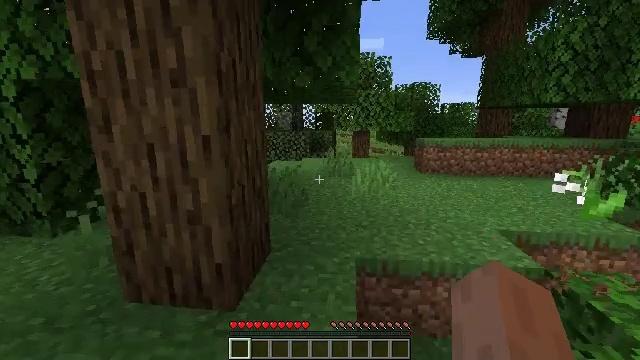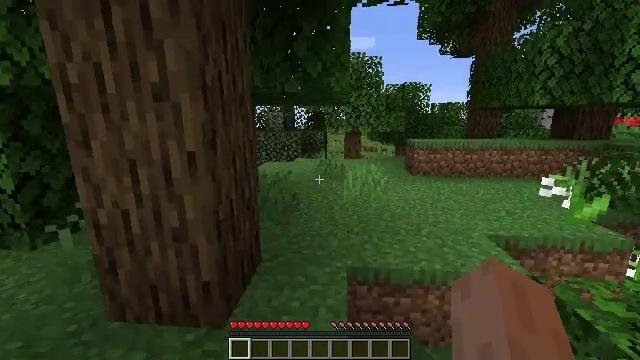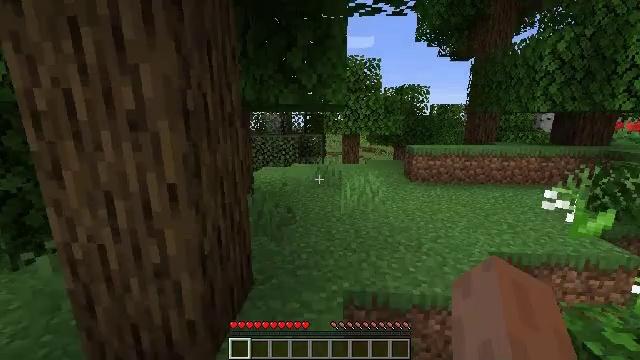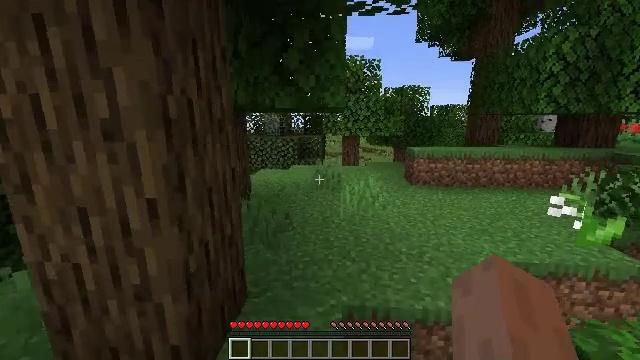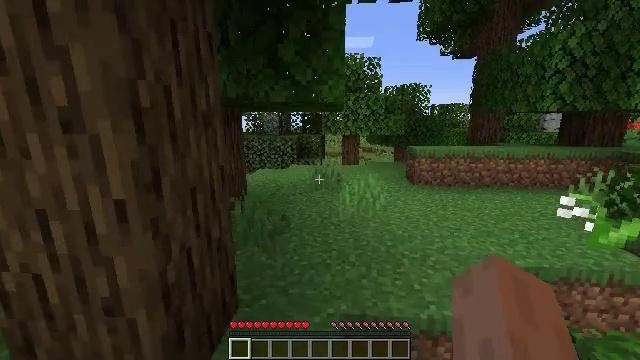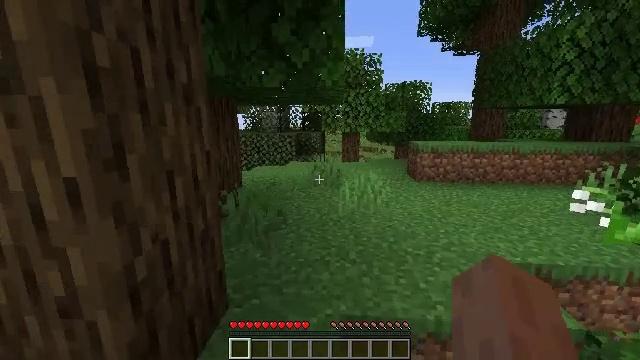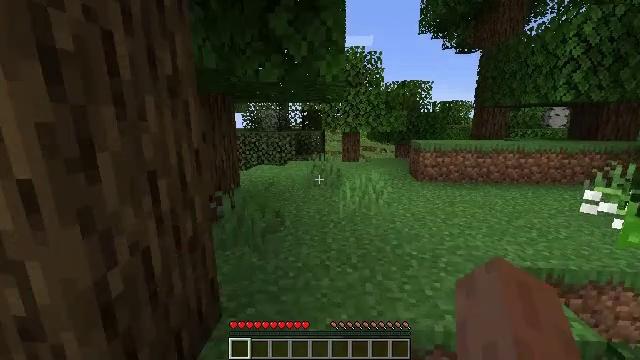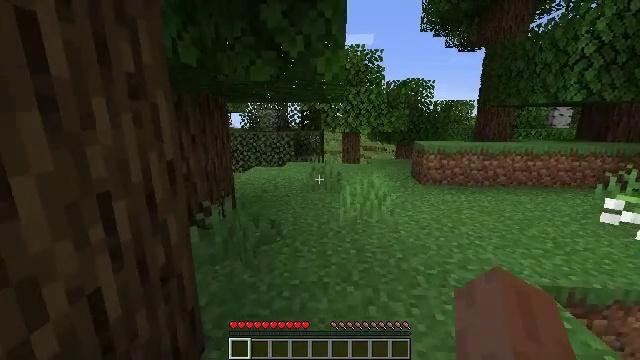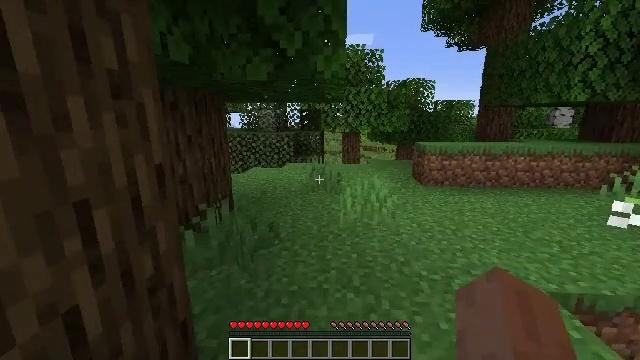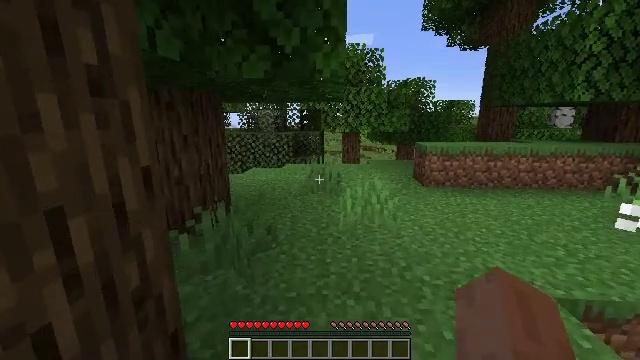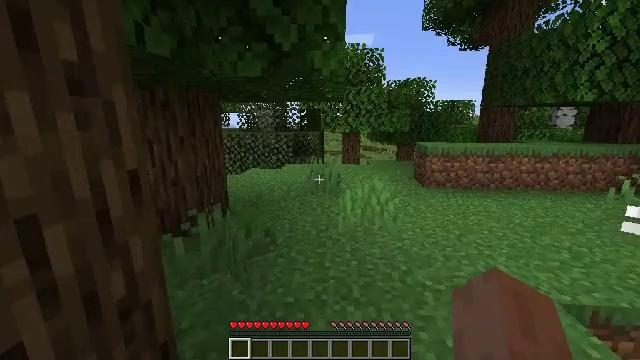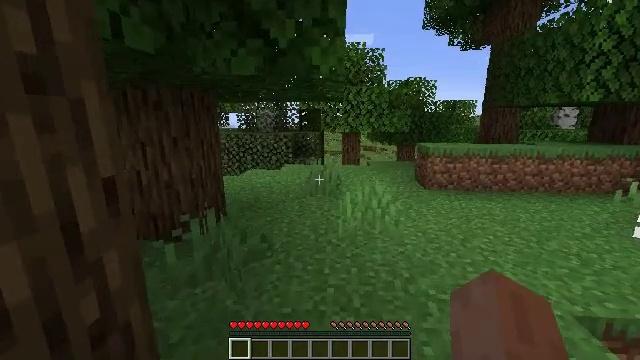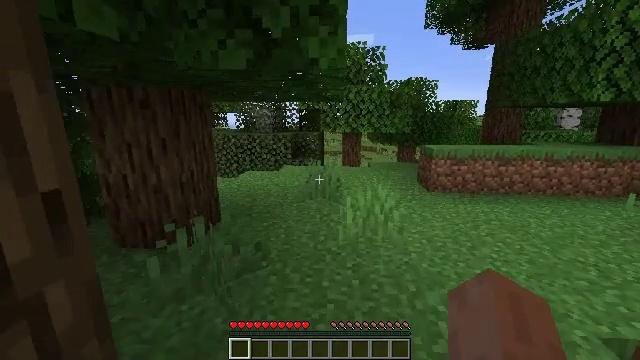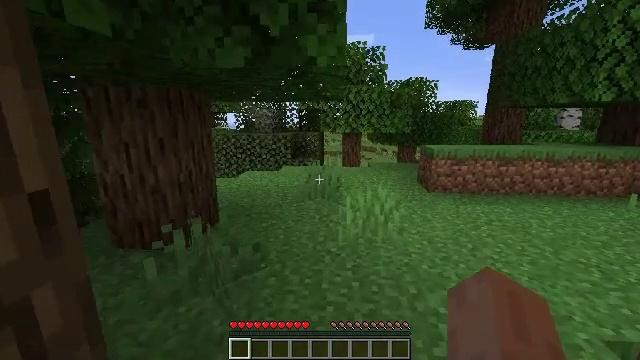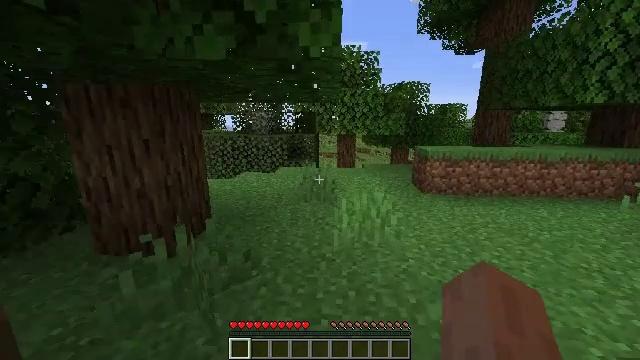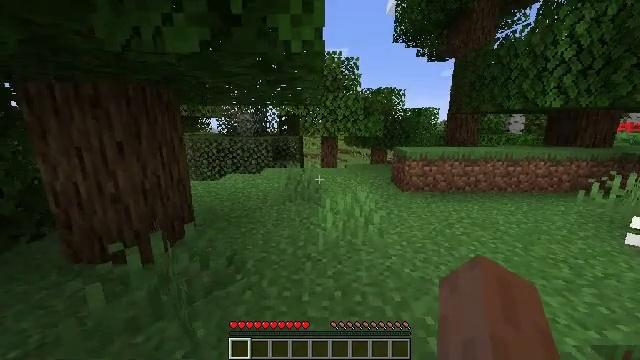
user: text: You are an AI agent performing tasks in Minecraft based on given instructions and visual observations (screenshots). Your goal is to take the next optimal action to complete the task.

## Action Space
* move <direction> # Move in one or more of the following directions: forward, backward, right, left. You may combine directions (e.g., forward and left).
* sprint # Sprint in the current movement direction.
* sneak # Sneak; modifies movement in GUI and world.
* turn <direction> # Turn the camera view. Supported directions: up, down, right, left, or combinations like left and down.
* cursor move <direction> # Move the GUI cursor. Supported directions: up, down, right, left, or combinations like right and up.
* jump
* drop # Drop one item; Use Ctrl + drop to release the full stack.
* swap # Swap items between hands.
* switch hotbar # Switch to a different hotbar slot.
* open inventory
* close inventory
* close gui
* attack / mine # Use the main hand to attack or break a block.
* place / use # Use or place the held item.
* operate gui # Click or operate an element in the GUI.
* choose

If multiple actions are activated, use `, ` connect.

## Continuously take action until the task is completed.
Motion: motion action
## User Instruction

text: Retrieve oak planks from the wooden block.
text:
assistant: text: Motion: move forward, turn right, attack / mine, jump
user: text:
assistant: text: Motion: move forward, attack / mine, jump
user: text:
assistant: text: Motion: move forward, attack / mine
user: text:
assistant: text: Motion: move forward, attack / mine
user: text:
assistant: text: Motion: move forward, attack / mine
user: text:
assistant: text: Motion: move forward, attack / mine
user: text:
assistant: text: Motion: move forward, attack / mine
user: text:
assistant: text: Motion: attack / mine
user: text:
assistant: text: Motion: attack / mine
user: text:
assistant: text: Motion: move forward, attack / mine
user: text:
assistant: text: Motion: move forward, attack / mine
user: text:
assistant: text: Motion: attack / mine
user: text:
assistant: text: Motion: move forward, attack / mine
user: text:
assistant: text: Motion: move forward, attack / mine
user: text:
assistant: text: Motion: move forward, turn right, attack / mine
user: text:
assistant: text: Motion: move forward, turn right, attack / mine
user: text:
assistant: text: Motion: move forward, turn right, attack / mine
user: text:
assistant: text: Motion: move forward, attack / mine
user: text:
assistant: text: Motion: move forward, attack / mine
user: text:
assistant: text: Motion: move forward, attack / mine
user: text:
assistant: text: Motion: move forward, attack / mine
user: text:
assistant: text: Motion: move forward, attack / mine
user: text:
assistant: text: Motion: move forward, attack / mine
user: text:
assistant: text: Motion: move forward, turn right, attack / mine
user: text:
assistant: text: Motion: move forward, turn right, attack / mine
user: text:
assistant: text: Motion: move forward, turn right, attack / mine
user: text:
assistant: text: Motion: move forward, turn right, attack / mine
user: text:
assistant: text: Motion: move forward, attack / mine
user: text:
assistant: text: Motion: move forward, attack / mine
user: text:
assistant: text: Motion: move forward, attack / mine, jump